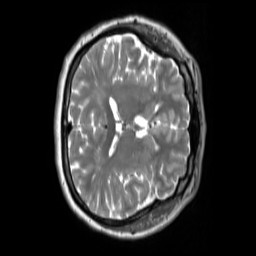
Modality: T2w
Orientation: axial
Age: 47
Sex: female
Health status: ill
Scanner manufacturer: siemens
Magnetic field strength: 3 T
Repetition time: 2.8 s
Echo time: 0.326 s